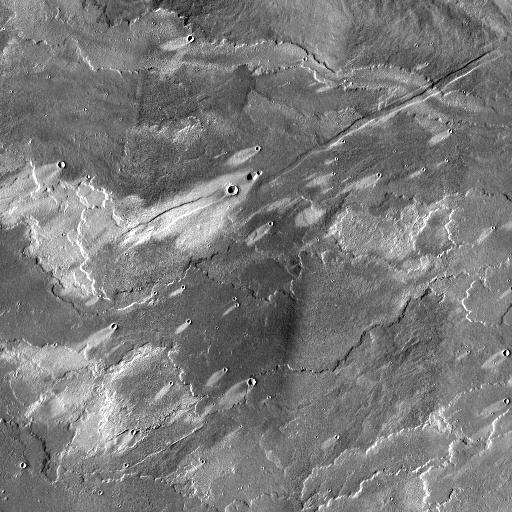
Crater classes present: Background, Other